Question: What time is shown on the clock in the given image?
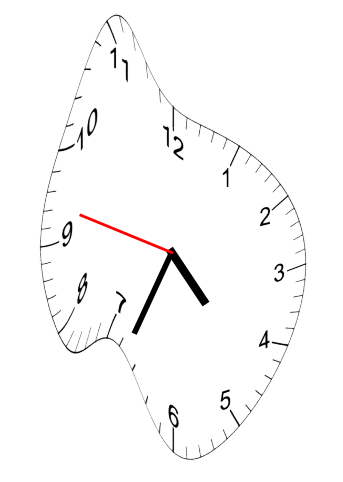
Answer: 04:33:47